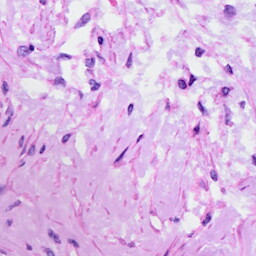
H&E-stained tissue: Ovarian